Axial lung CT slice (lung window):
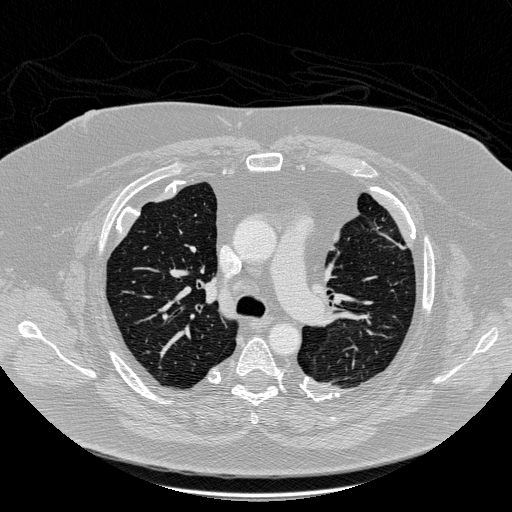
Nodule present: no